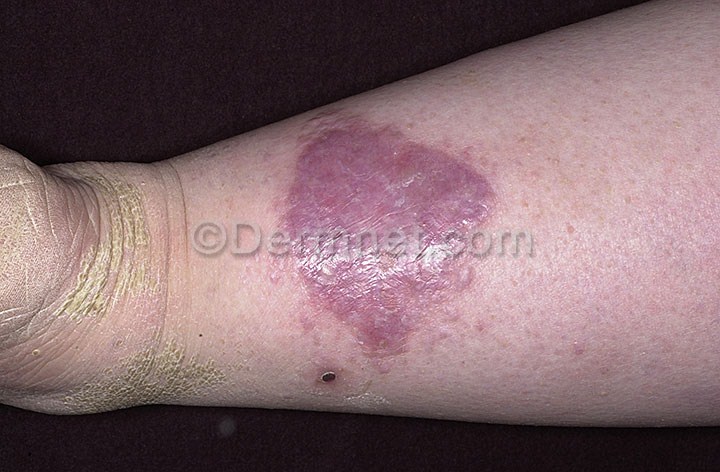
Disease: Psoriasis pictures Lichen Planus and related diseases